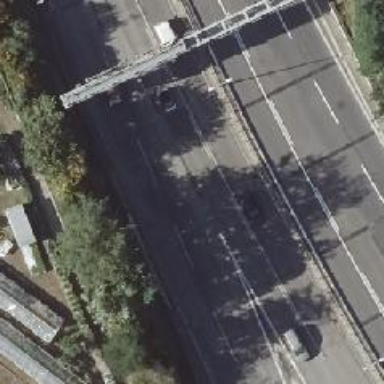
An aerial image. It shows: Motorway junction.